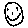
Label: smiley face